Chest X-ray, PA view. Patient: 40 years old, sex F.
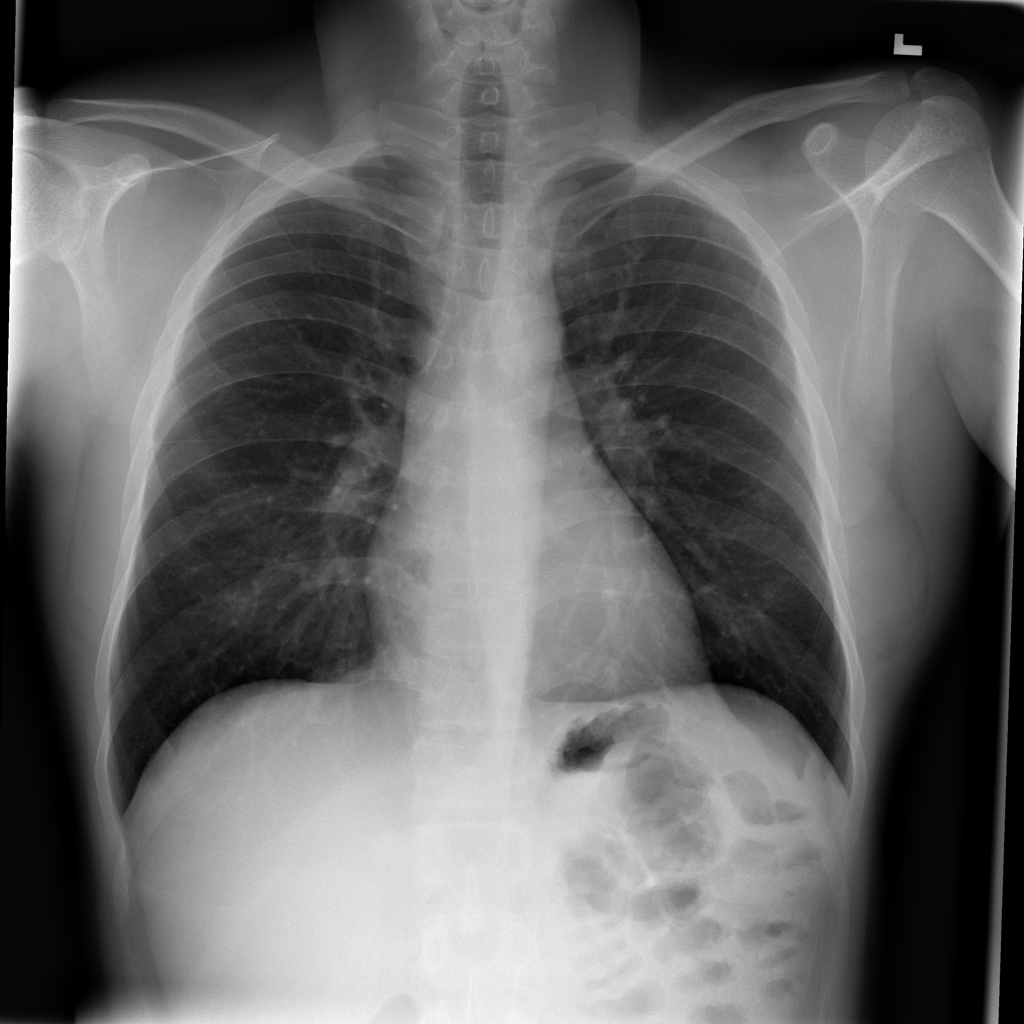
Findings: No Finding